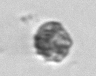
Label: coccolithophorid